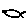
Label: fish